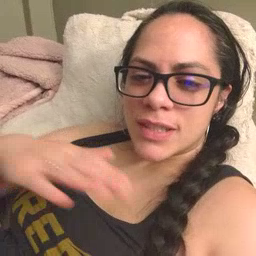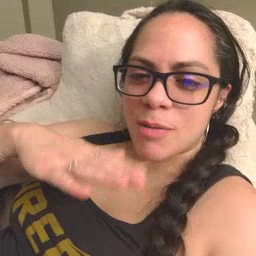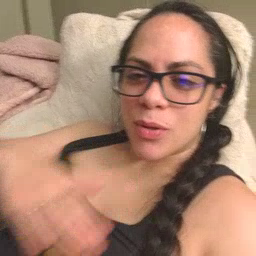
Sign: table